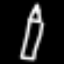
Label: pencil